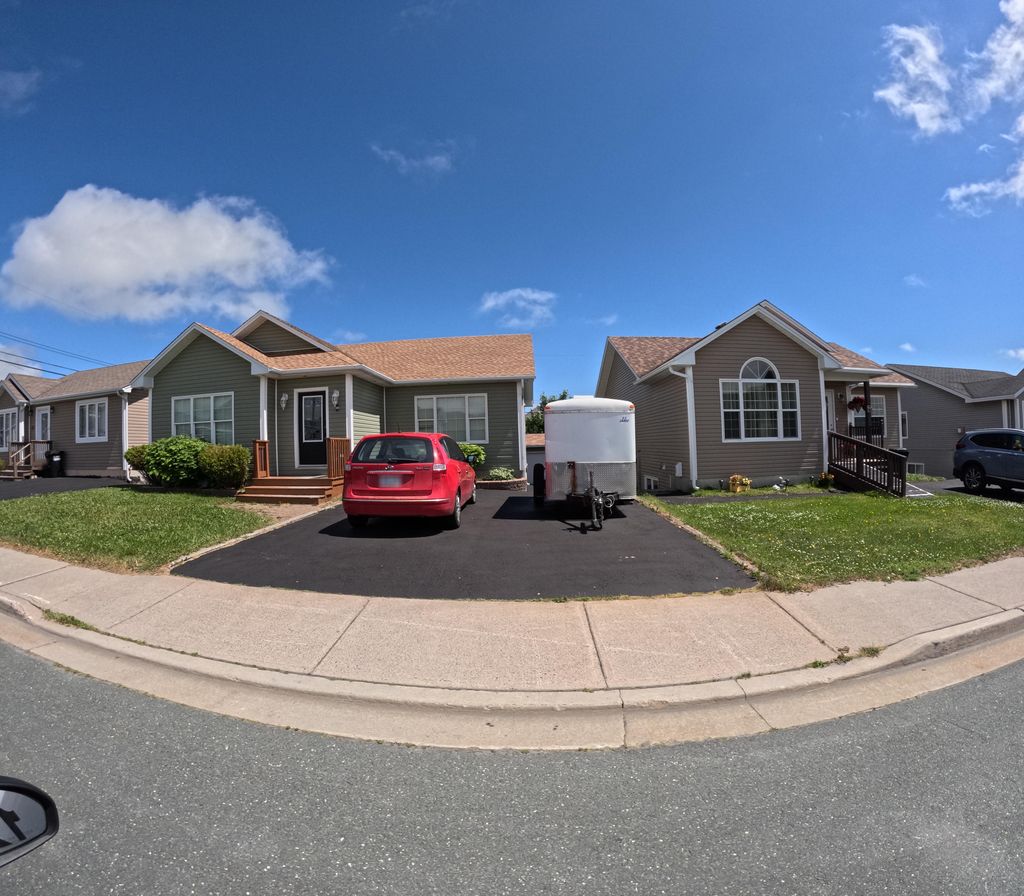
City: st_johns